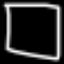
Label: square